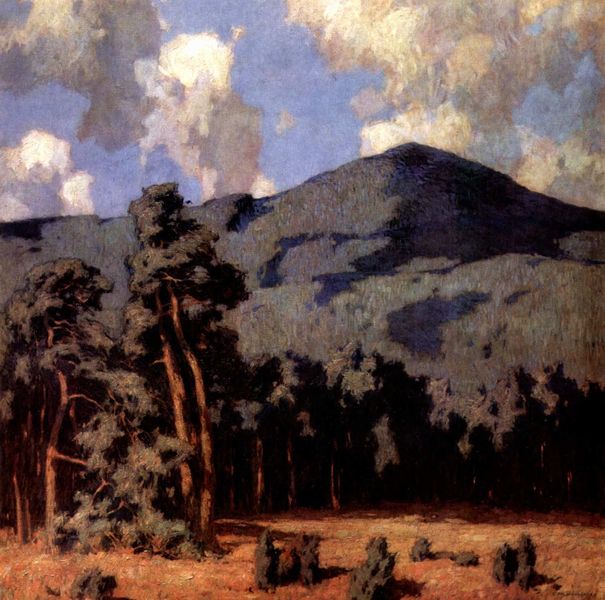
Titel: Alsbach-Hähnlein, Melibocus im Odenwald
Künstler: Otto Ubbelohde
Standort: Kassel
Institution: Stadtmuseum
Schlagwörter: baum, berg, blau, dunkel, himmel, schatten, weiß, wolken, baumstämme, bäume, grün, impressionismus, landschaft, ocker, sand, ausschnitt, braun, frankreich, grau, licht, orange, schwarz, ausblick, gras, rot, wiese, wolke, flächig, malerei, mensch, signatur, öl, baumstamm, ebene, erde, feld, horizont, hügel, natur, wind, busch, büsche, sonne, sträucher, boden, realismus, tal, wald, stillleben, zypressen, aussicht, sommer, ansicht, süden, berge, farben, flächen, gebirge, gipfel, monochrom, berglandschaft, amerika, wehen, zerstörung, duktus, menschenleer, sträuße, waldrand, vulkan, heide, farbflächen, wälder, lichtung, bergkamm, comic, ölmalerei, kiefer, blauer himmel, moor, rodung, nadelbäume, kiefern, verdorrt, nadelwald, usa, lich, baumwipfel, europa, vertikalen, sträuche, verzerrt, dschungel, wäder, horzont, 19. jahrhundert, jhimmel, nicht realistisch, realismuis